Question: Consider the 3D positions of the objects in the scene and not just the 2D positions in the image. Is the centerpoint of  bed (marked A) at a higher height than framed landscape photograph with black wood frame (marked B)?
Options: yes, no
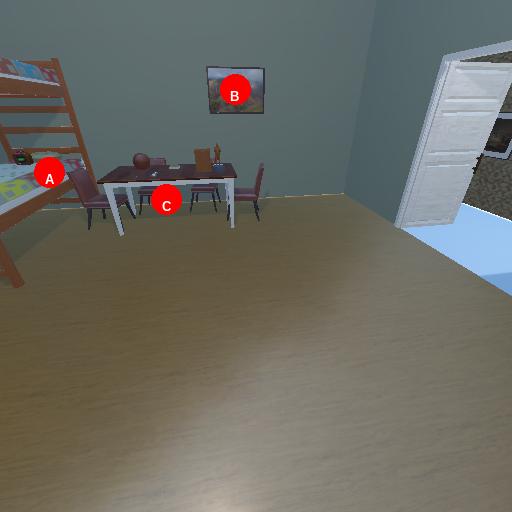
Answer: yes